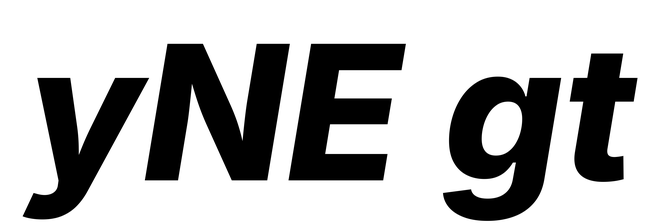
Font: Inter-Italic_ExtraBold_Italic